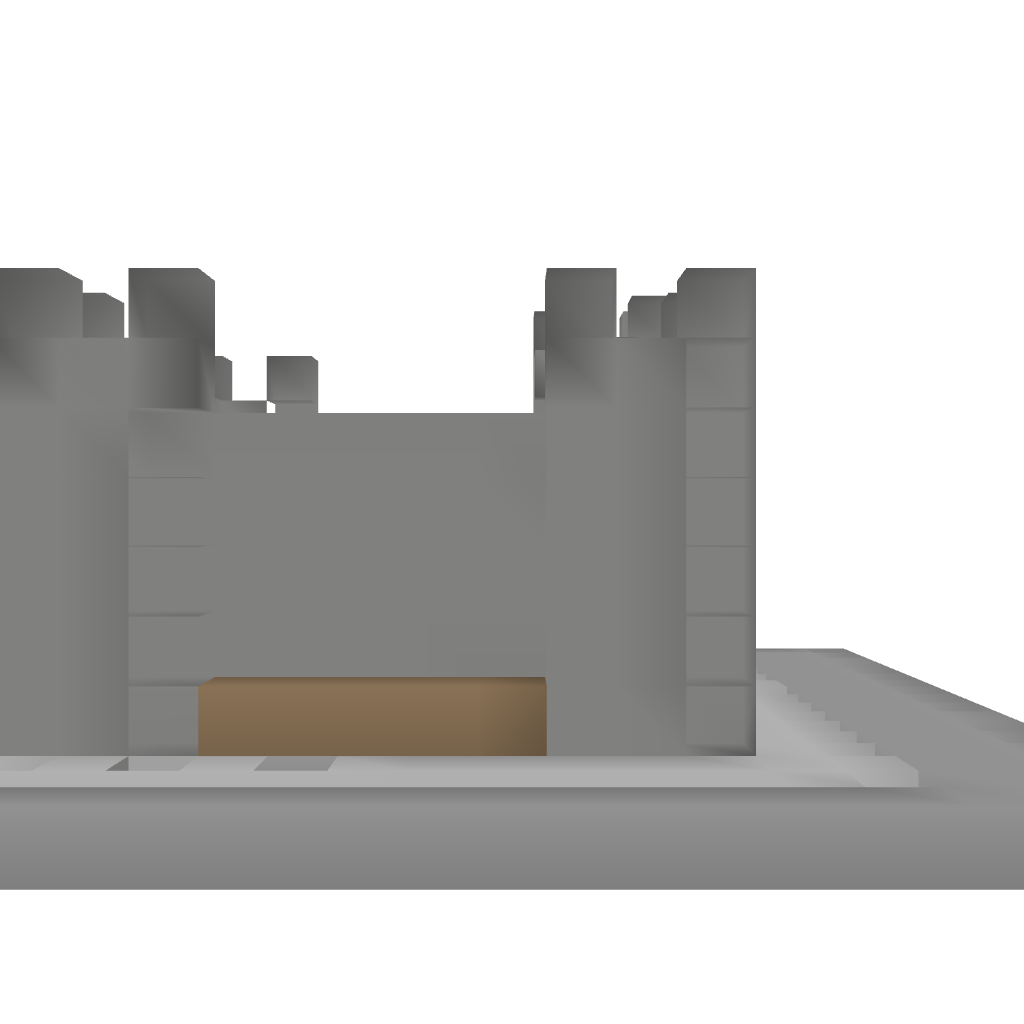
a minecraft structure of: Furnished Mini Castle